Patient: sex F, age 63
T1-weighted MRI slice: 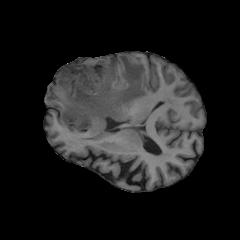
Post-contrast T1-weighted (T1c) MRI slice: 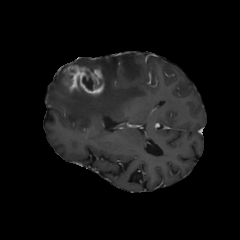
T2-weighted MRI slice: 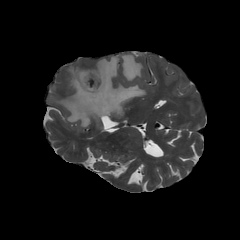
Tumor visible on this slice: yes
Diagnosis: Glioblastoma, IDH-wildtype
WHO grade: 4